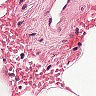
Metastatic tissue present: no